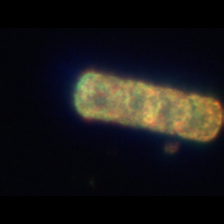
Taxon: Guinardia
Group: Diatoms